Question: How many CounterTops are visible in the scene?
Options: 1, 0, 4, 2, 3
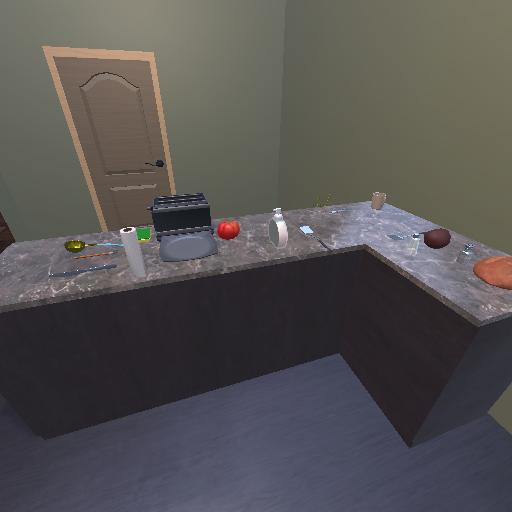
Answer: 1